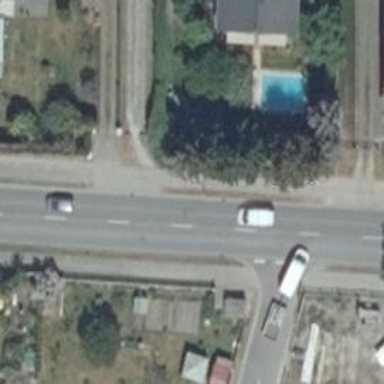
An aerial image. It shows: Residential road with concrete surface.